Question: I have tried to compile a java program, <URL> from mp4parser site. But my jar file is unable to resolve the required import shown below.
This program needs to import library from iso mp4parser as mentioned below.
'''
import com.coremedia.iso.IsoFile;
import com.coremedia.iso.boxes.TimeToSampleBox;
import com.googlecode.mp4parser.authoring.Movie;
import com.googlecode.mp4parser.authoring.Track;
import com.googlecode.mp4parser.authoring.builder.DefaultMp4Builder;
import com.googlecode.mp4parser.authoring.container.mp4.MovieCreator;
import com.googlecode.mp4parser.authoring.tracks.CroppedTrack;
'''
I have downloaded the <URL> from the mp4parser site to create the jar file for these library.
In below image and having required java program
and etc. having other needed java program for these import
'''
cd java // moved in java folder
jar cfv mp4parser.jar *
'''
****Do anybody can tell me where I am doing mistake ???****
Here is the directory where java codes for these imports are available.

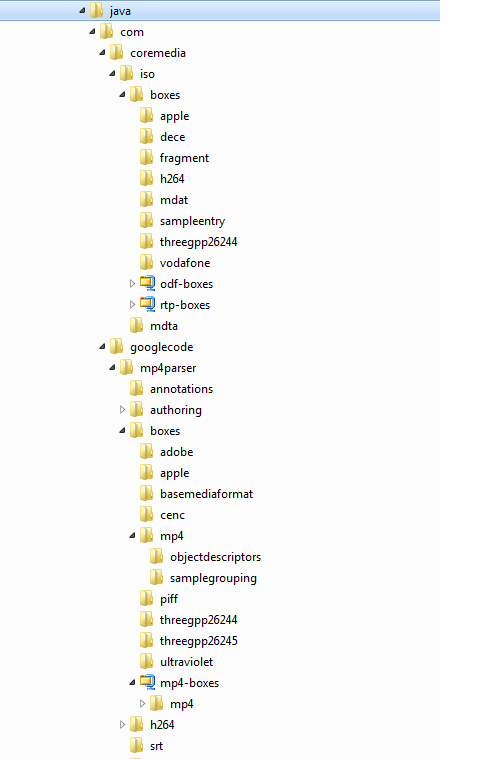
Answer: I suggest you to this:
- - - - 'mvn clean install'
If it don't work, try some IDE, like eclipse. Open the project and try to fix the imports... It's always possible that some lib has changed, and maybe they change the name of the package.